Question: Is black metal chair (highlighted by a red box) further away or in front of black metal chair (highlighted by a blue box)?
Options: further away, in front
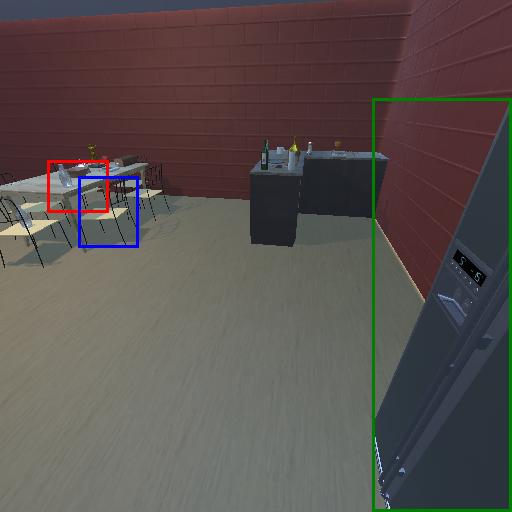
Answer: further away